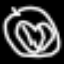
Label: frog